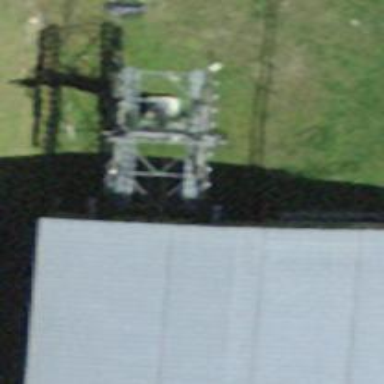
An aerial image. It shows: Pylon used for aerialway.